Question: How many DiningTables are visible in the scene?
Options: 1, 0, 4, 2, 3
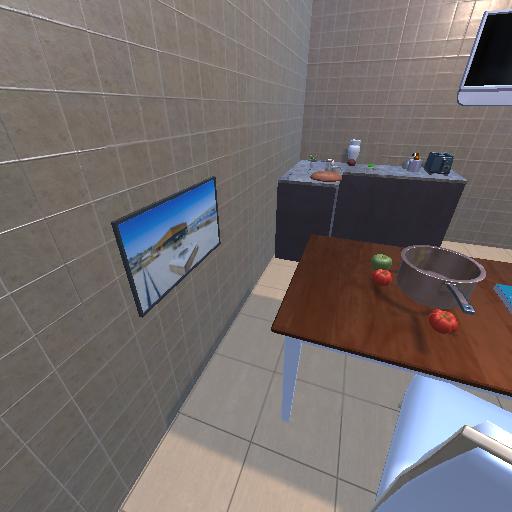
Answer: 1